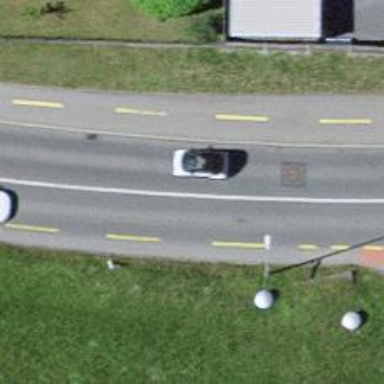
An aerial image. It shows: Secondary road with cycle lane on the left.